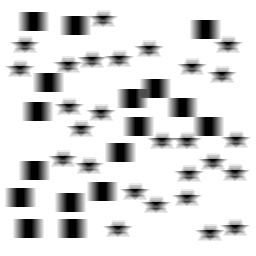
Squares: 17
Triangles: 0
Stars: 27
Total shapes: 44